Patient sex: M
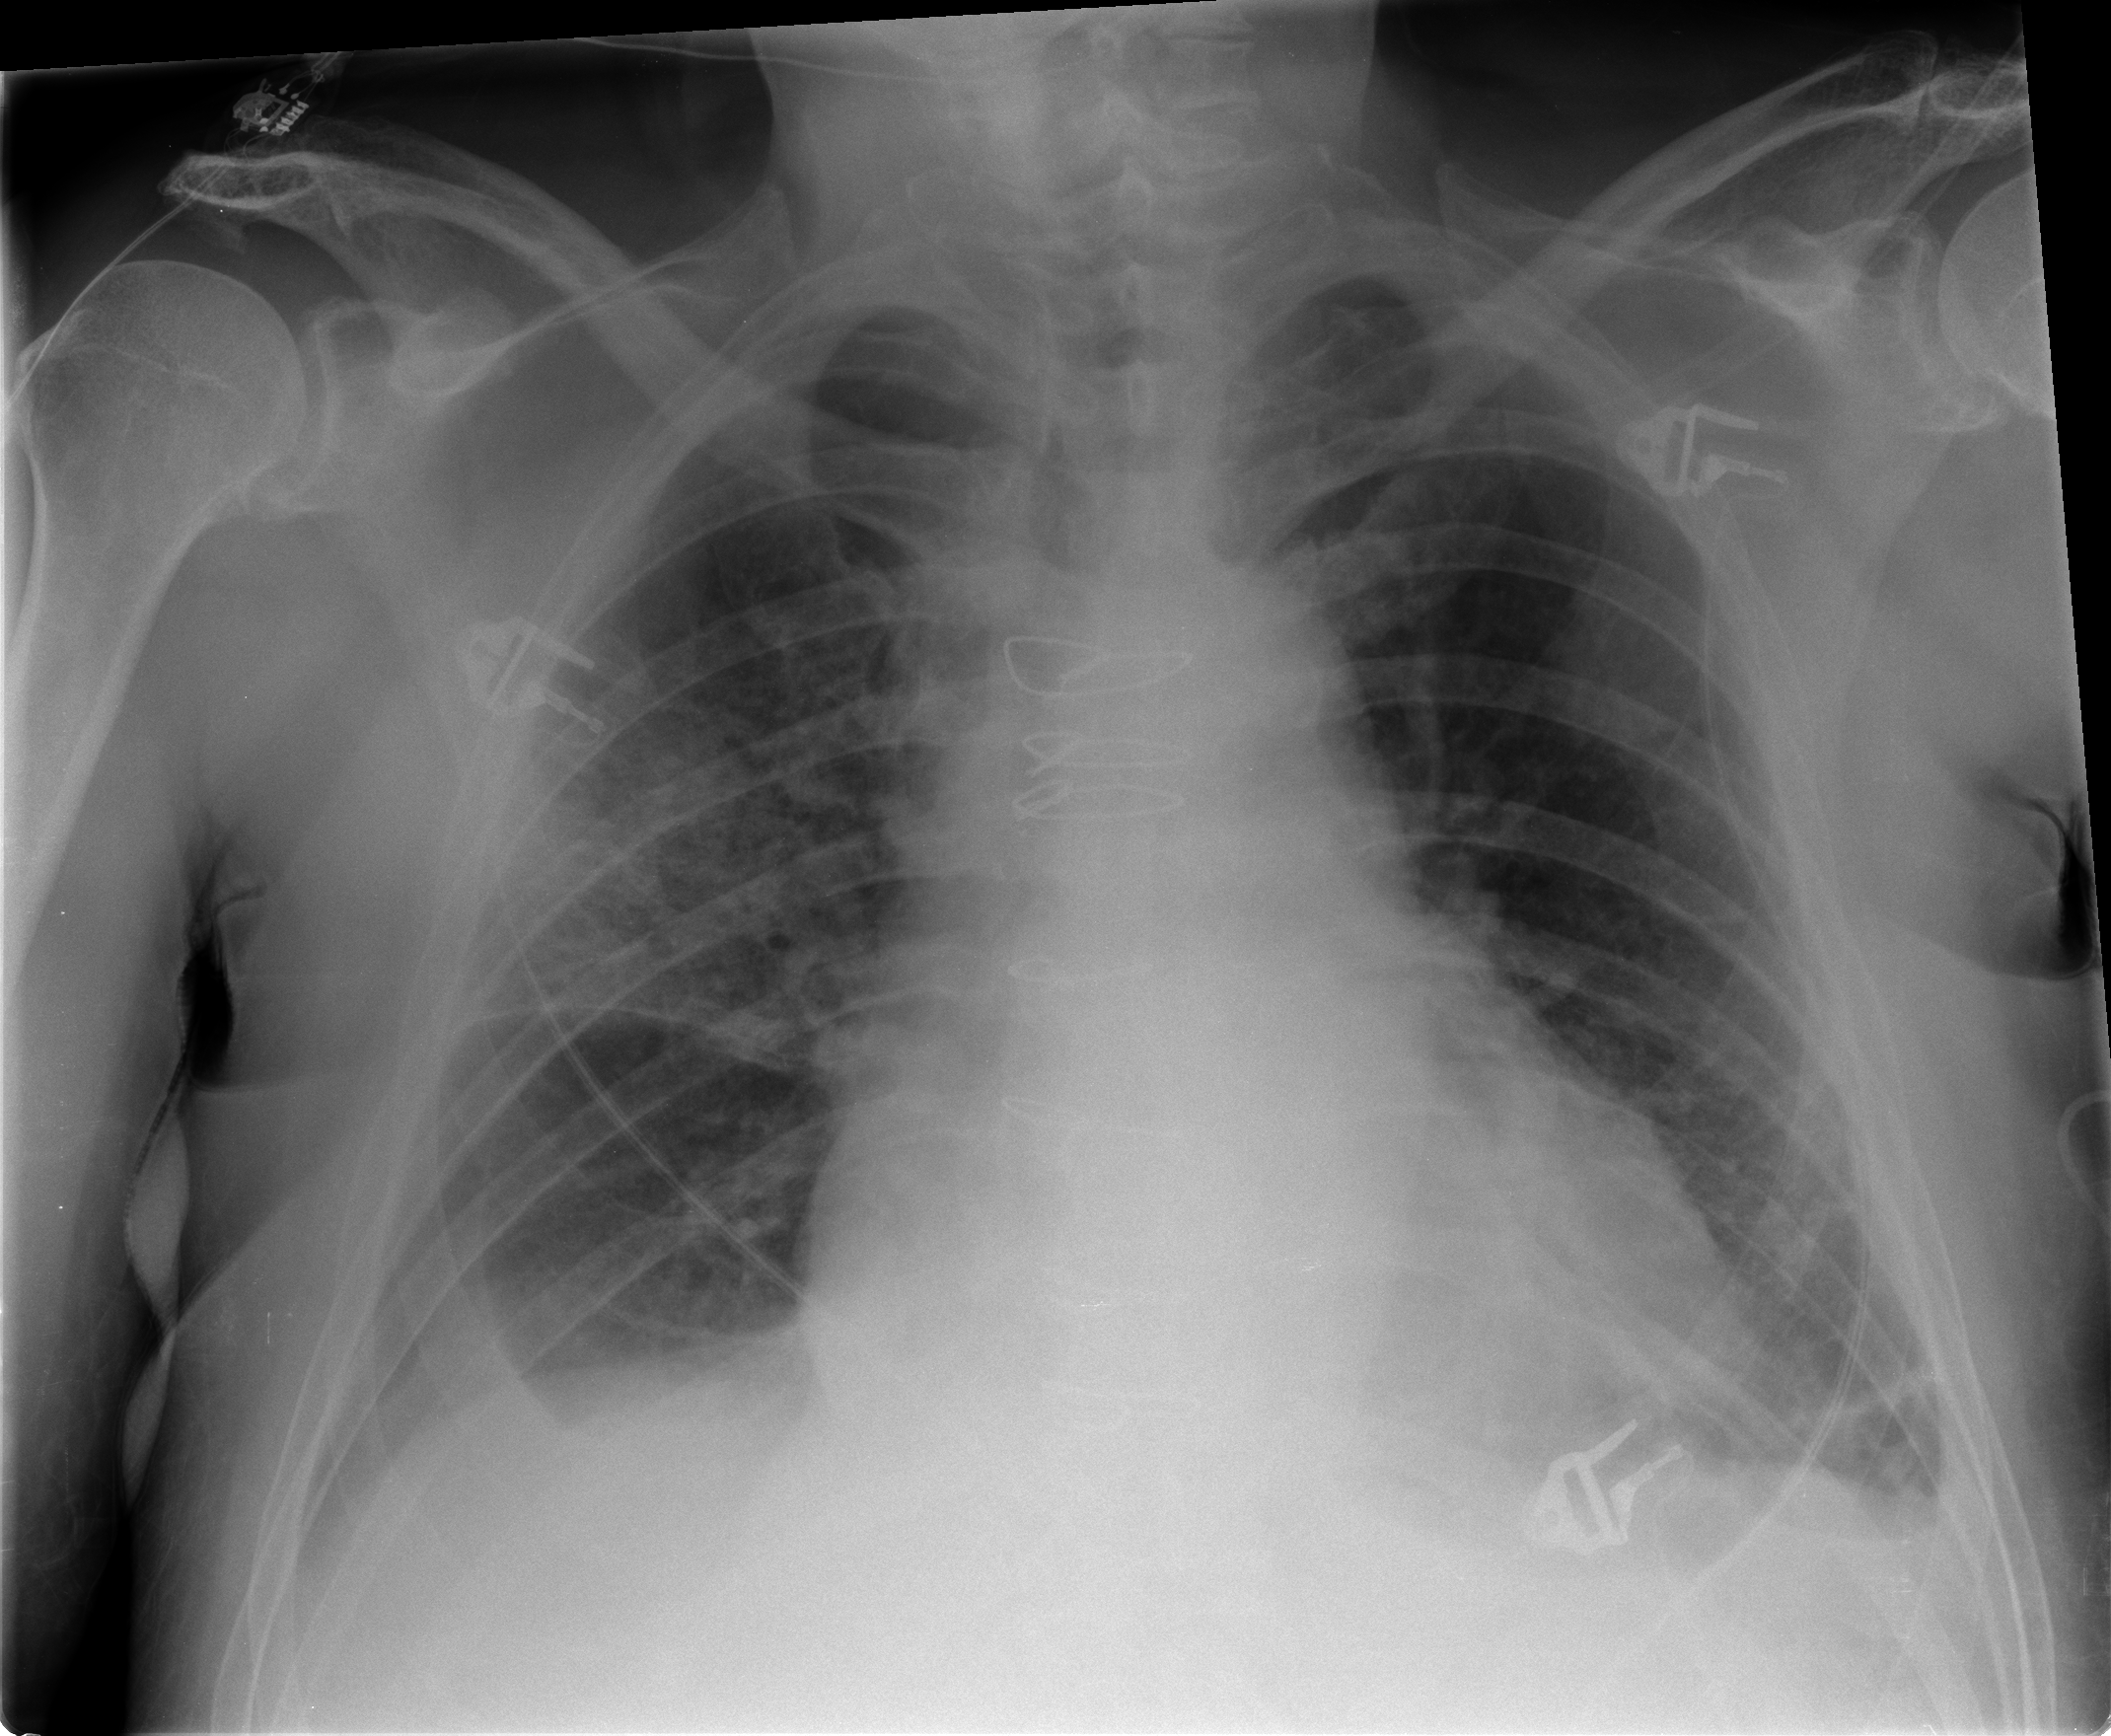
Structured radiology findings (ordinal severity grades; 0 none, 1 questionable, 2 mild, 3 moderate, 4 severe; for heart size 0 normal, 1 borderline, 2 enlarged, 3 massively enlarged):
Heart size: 2
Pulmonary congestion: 0
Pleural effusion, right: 2
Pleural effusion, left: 0
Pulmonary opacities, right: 3
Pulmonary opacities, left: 0
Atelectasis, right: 2
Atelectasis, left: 2